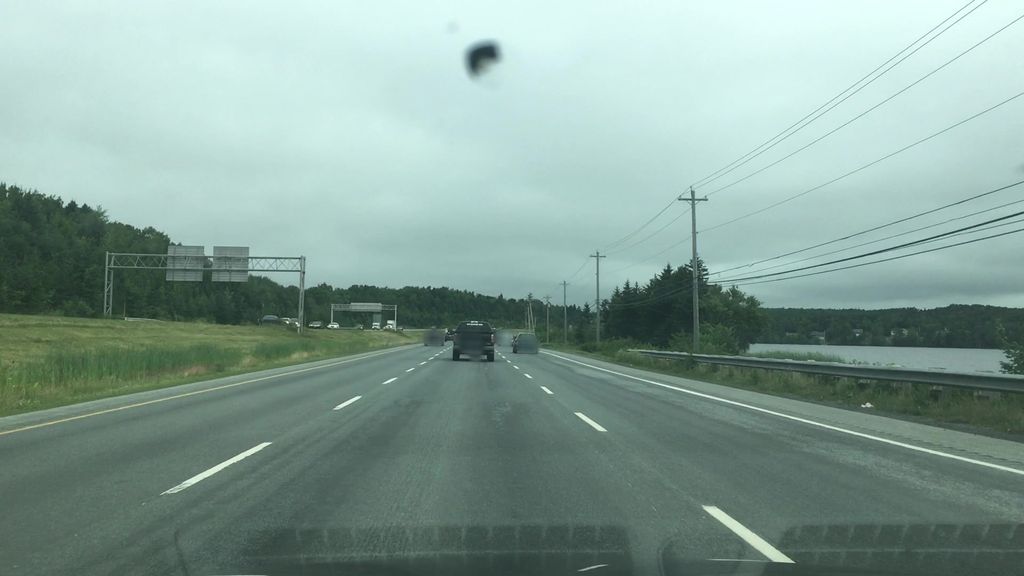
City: halifax